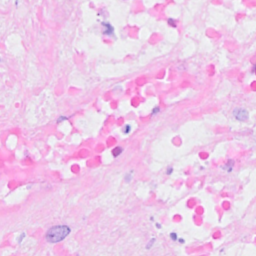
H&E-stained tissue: Breast